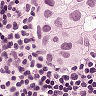
Metastatic tissue present: yes